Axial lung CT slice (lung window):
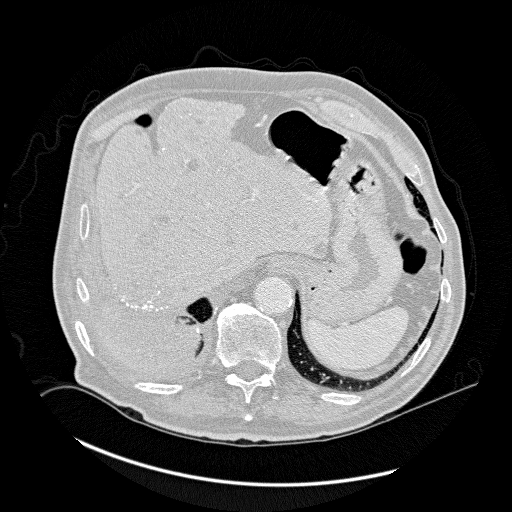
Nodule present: no